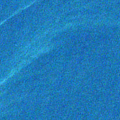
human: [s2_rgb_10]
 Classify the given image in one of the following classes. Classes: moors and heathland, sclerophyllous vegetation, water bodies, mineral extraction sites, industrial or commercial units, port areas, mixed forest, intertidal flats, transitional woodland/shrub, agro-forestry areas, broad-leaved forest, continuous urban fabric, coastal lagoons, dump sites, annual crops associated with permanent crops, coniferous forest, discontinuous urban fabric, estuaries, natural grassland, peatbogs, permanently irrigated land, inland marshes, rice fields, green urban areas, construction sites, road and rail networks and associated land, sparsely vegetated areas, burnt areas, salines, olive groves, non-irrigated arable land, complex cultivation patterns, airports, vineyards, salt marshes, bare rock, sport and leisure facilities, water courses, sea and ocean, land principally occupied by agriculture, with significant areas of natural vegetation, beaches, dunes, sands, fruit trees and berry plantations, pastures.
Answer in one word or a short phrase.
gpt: sea and ocean